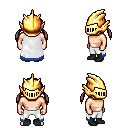
a pixel art fantasy rpg character, male body template, human, light skin, white trimmed cape, white pants, white blonde twin-tailed hairstyle, gold helm, black shoes, four views (front, back, left, right), 2x2 character sprite sheet, small pixel art, hard edges, no anti-aliasing